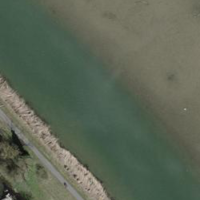
EUNIS habitat code: 15
Species observed at this site:
Corvus corone
Cyanistes caeruleus
Acrocephalus arundinaceus
Fulica atra
Alcedo atthis
Anas platyrhynchos
Sturnus vulgaris
Troglodytes troglodytes
Ixobrychus minutus
Fringilla coelebs
Aegithalos caudatus
Carduelis carduelis
Turdus merula
Phalacrocorax carbo
Phylloscopus collybita
Larus michahellis
Cygnus olor
Gallinula chloropus
Egretta garzetta
Parus major
Cuculus canorus
Erithacus rubecula
Hirundo rustica
Pica pica
Motacilla alba
Acrocephalus scirpaceus